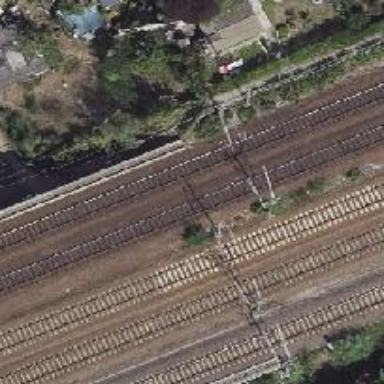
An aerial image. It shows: Bridge over railway with electrified contact lines.